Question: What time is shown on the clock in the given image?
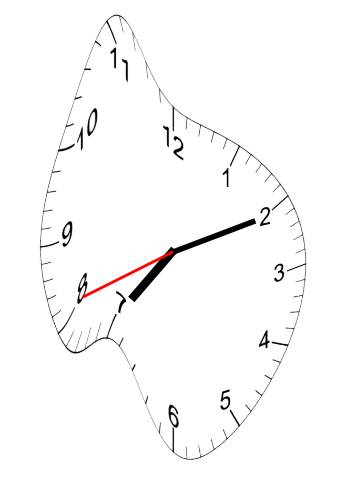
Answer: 07:10:41